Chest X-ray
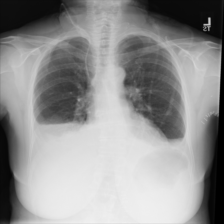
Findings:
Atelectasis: negative
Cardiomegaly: negative
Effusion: negative
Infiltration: negative
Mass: negative
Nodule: negative
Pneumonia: negative
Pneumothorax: negative
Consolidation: negative
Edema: negative
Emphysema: negative
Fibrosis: negative
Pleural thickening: negative
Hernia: negative